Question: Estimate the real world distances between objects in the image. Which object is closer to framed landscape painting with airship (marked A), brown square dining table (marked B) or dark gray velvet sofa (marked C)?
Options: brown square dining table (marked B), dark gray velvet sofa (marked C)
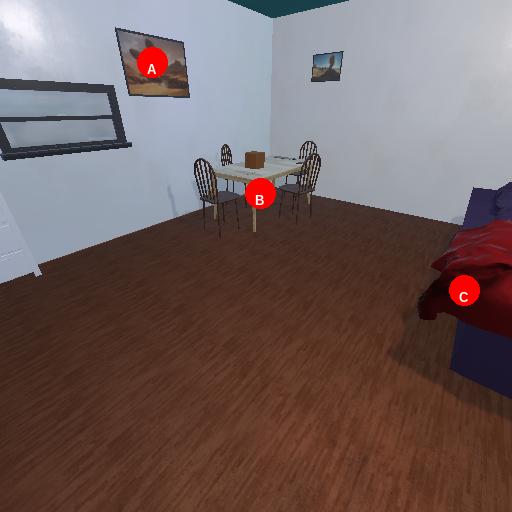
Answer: brown square dining table (marked B)